RGB frame:
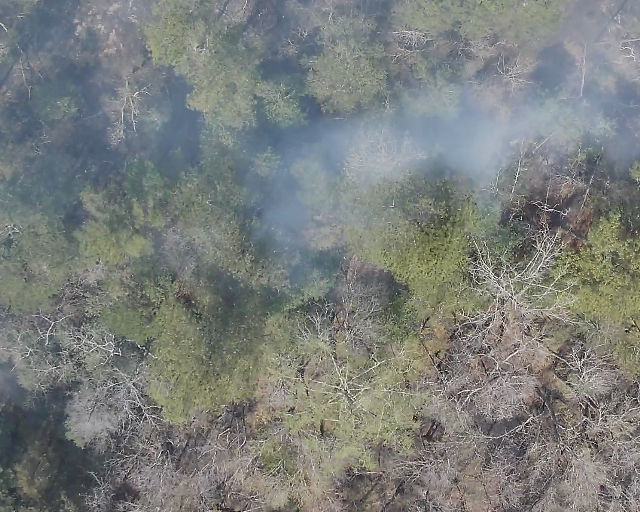
Thermal frame:
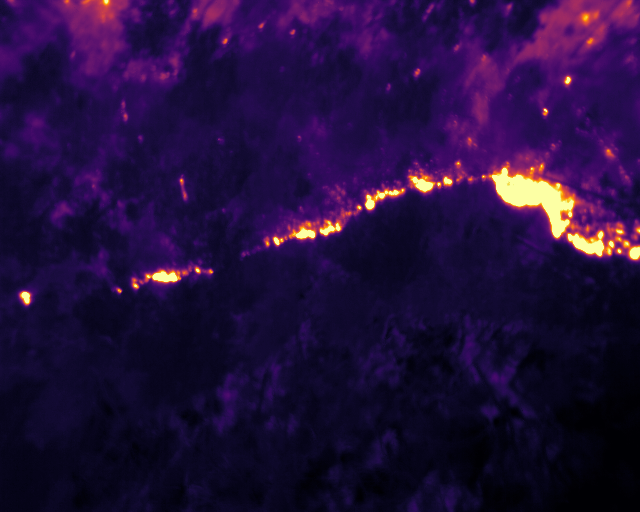
Captured: 2026-02-26 03:42:53
Pixels at or above 80 °C: 4200 (fraction of frame: 0.01282)